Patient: sex F, age 74
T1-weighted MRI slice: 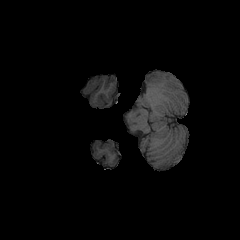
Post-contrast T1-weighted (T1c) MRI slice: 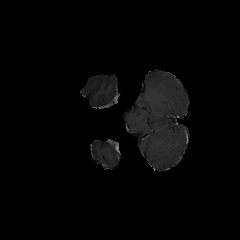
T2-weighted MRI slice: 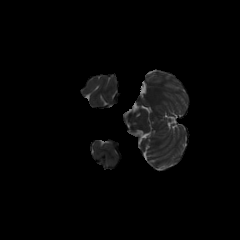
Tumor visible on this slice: no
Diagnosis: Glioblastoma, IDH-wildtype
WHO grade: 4